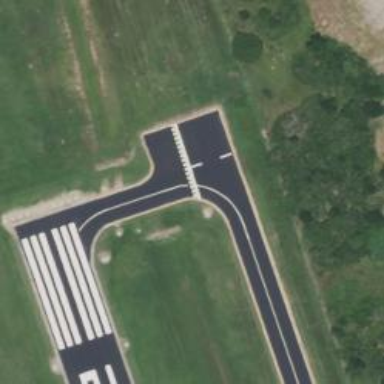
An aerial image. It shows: View of taxiway at the airport.